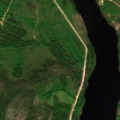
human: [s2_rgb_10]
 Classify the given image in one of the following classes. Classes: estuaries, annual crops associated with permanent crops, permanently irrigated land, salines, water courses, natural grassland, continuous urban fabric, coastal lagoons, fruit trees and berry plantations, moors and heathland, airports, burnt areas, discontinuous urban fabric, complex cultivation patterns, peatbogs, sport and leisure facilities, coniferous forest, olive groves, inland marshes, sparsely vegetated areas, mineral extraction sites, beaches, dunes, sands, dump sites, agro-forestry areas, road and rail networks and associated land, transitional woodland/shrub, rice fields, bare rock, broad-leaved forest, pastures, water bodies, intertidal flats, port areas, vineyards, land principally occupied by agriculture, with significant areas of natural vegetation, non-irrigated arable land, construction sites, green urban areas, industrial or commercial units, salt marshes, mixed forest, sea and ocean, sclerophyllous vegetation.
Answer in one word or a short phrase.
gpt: coniferous forest, mixed forest, transitional woodland/shrub, water bodies